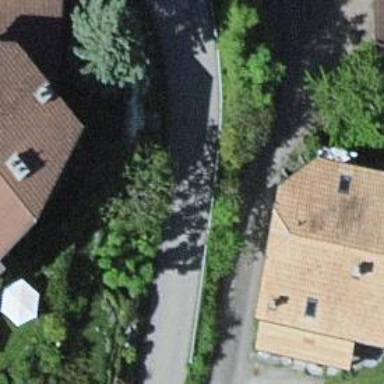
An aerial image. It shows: Residential road.